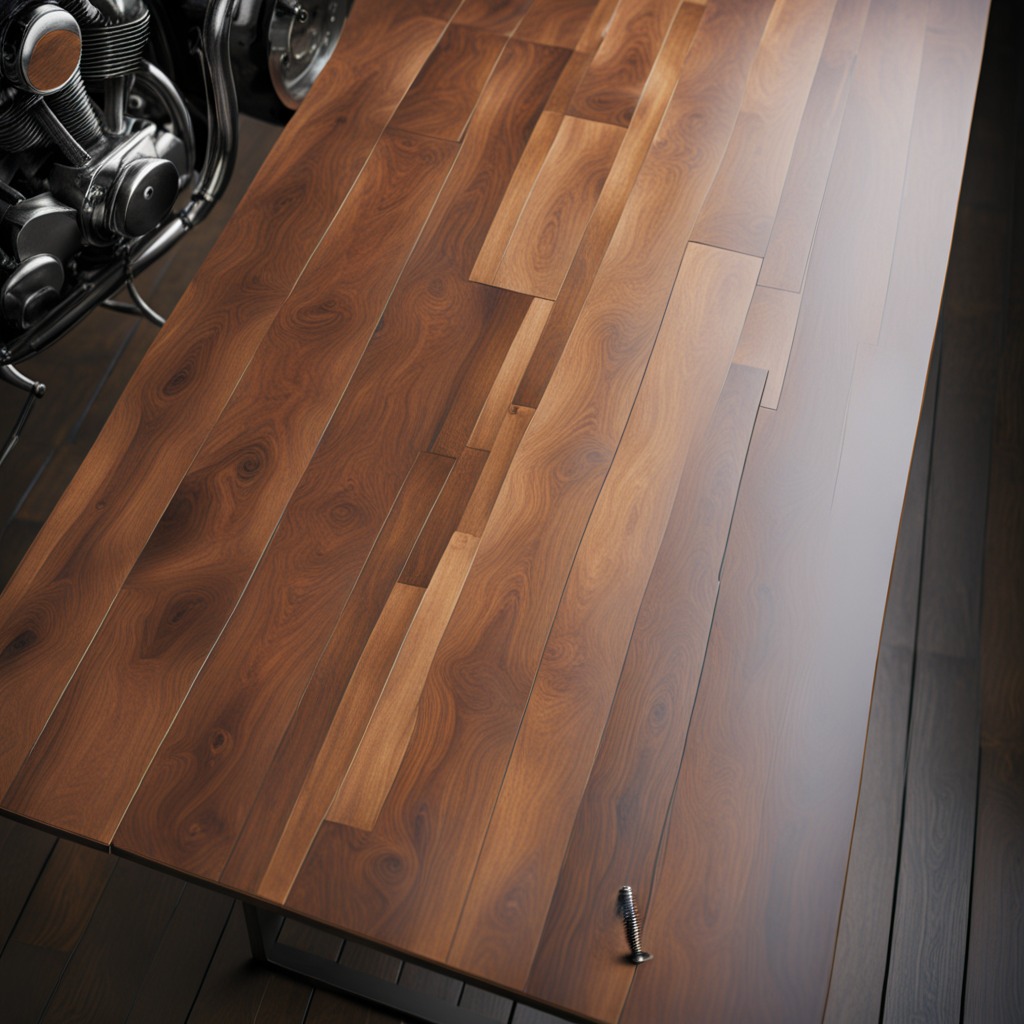
A metal screw is lying on an oil-spilled wooden table in a vintage motorcycle garage.